Field crop: maize
Growth stage: 2
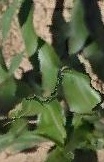
Species: maize